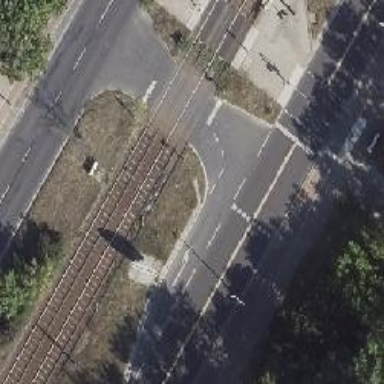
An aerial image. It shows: Road with traffic signals.